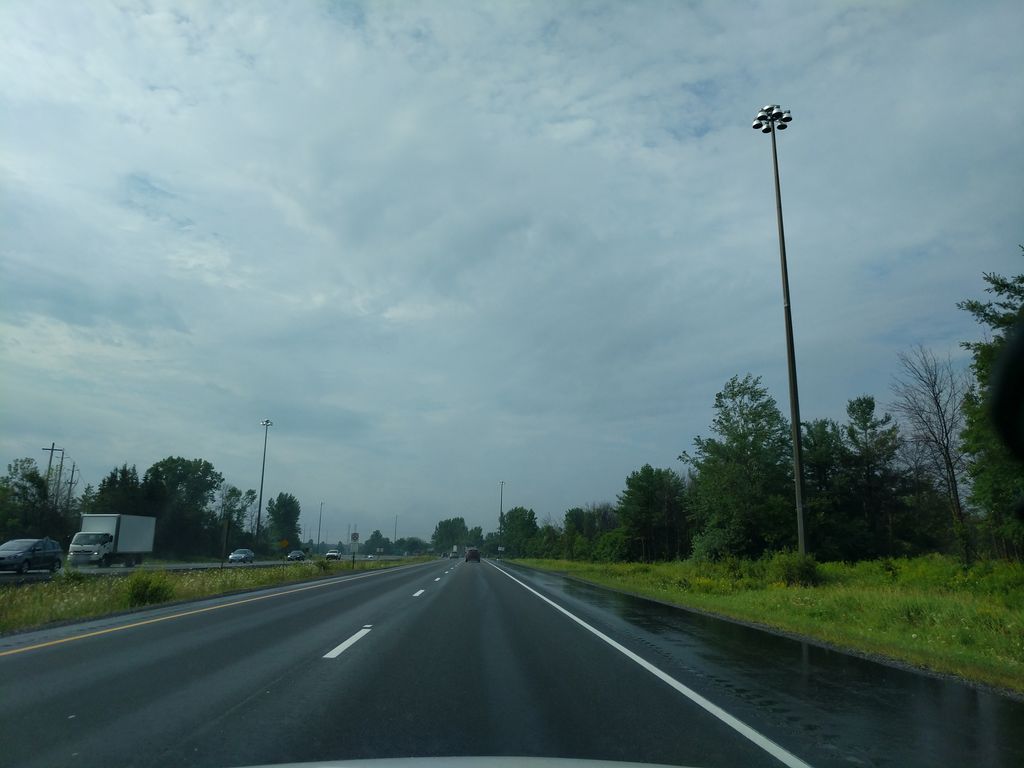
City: ottawa-gatineau